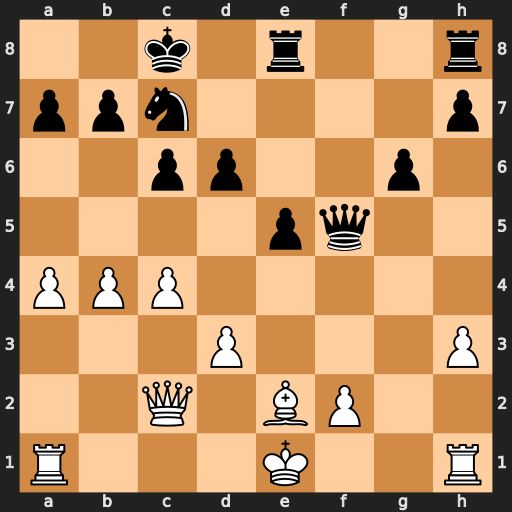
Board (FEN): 2k1r2r/ppn4p/2pp2p1/4pq2/PPP5/3P3P/2Q1BP2/R3K2R
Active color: w
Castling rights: KQ
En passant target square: -
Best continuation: Bg4 Qxg4 hxg4